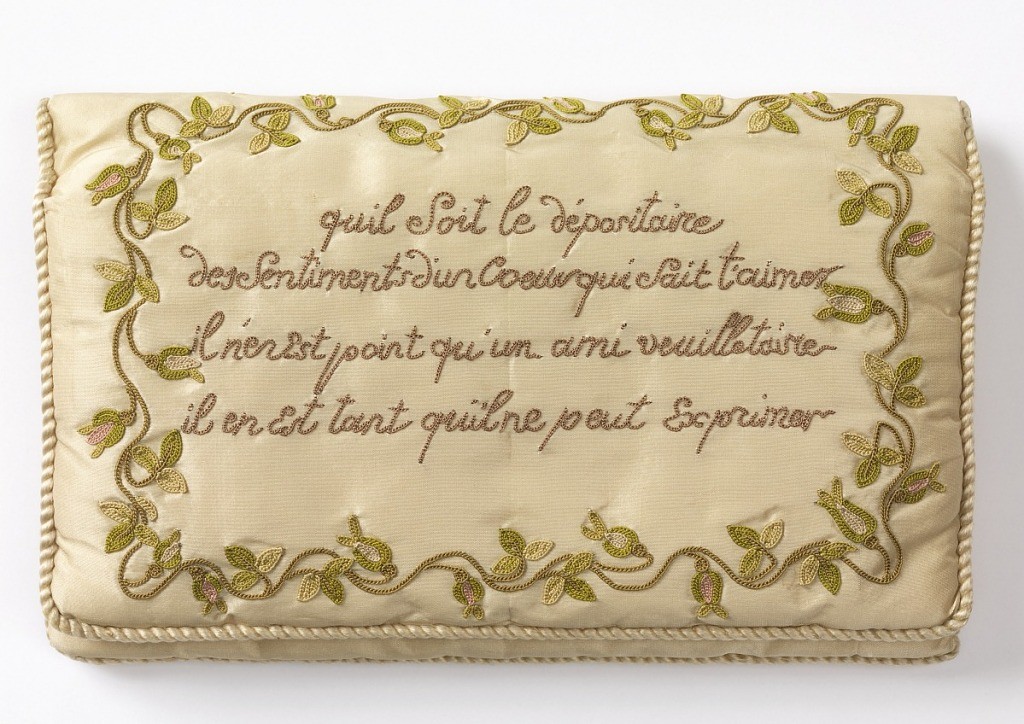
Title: Pocketbook
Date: late 18th century
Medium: silk Technique: embroidered in chain stitches on plain weave Label: silk with silk chain stitch embroidery
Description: Pocketbook of cream-colored silk taffeta embroidered with verse and flowering vine in pink, green and tan silk. Twisted cream-colored silk floss cord around edges; pink silk lining.
Verse:
qu'il soit le dépositaire
des sentiments d'un coeur qui sait t'aimer
il n'en est point qui'un ami vueilletaire
il e nest tant qu'il ne peut exprimer